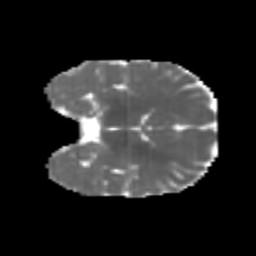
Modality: MD
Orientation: coronal
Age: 5
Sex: male
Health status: healthy